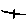
Label: line